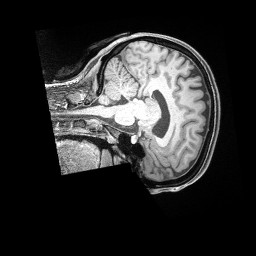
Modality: T1w
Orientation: sagittal
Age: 37
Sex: female
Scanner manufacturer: siemens
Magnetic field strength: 3 T
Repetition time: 2 s
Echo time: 0.00211 s